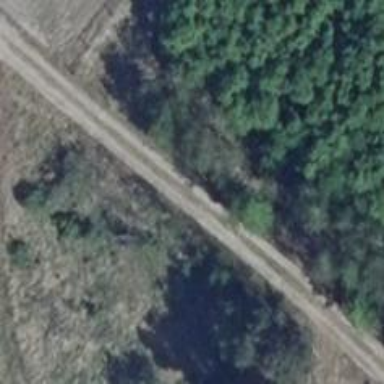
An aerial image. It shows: Sandy track road with grade3 tracktype.